Field crop: maize
Growth stage: 2
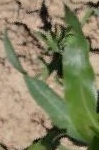
Species: maize